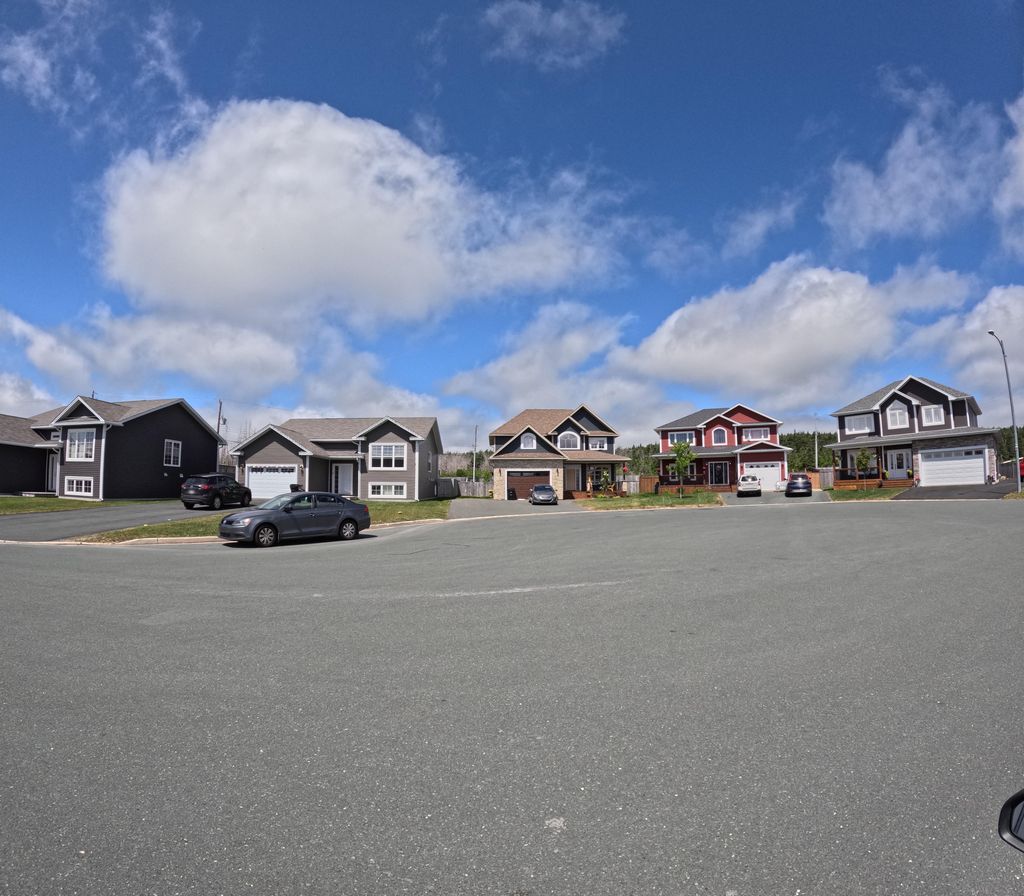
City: st_johns